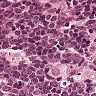
Metastatic tissue present: no